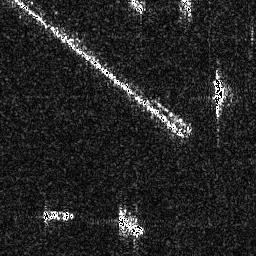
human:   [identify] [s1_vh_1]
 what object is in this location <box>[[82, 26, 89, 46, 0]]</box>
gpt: <ref>1 medium ship at the right</ref>

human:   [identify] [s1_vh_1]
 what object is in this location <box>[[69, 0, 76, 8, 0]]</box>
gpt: <ref>1 small ship at the top right</ref>